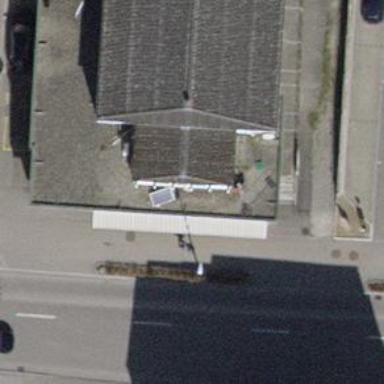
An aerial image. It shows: Clothing store.